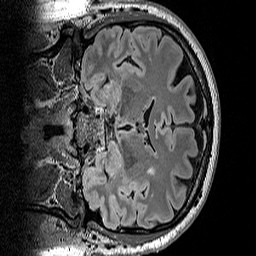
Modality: FLAIR
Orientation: coronal
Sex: male
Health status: ill
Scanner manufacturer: siemens
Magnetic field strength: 3 T
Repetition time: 5 s
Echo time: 0.388 s